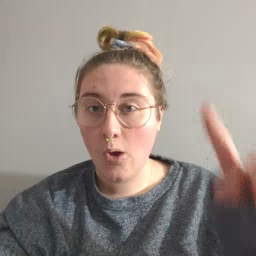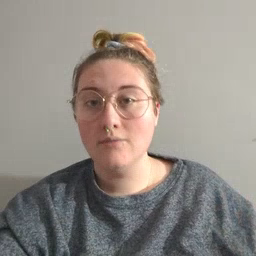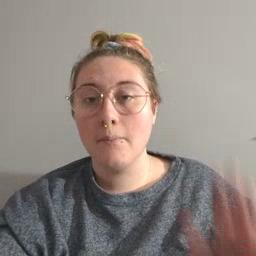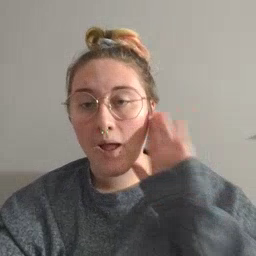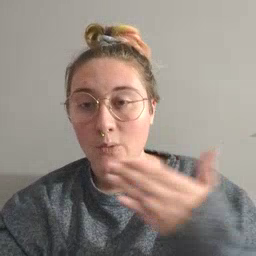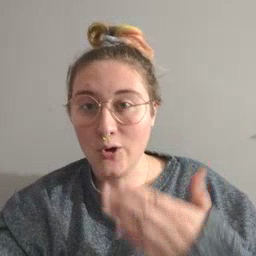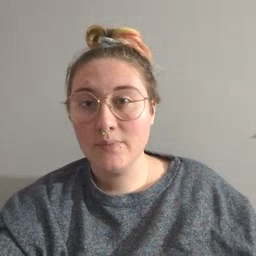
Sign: bedroom